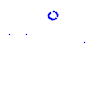
Particle: proton